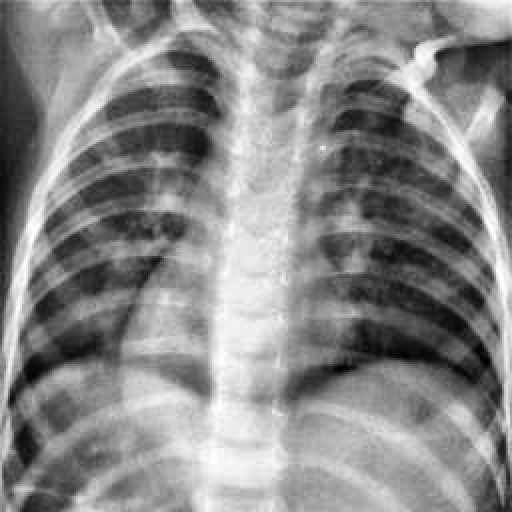
Finding: TUBERCULOSIS